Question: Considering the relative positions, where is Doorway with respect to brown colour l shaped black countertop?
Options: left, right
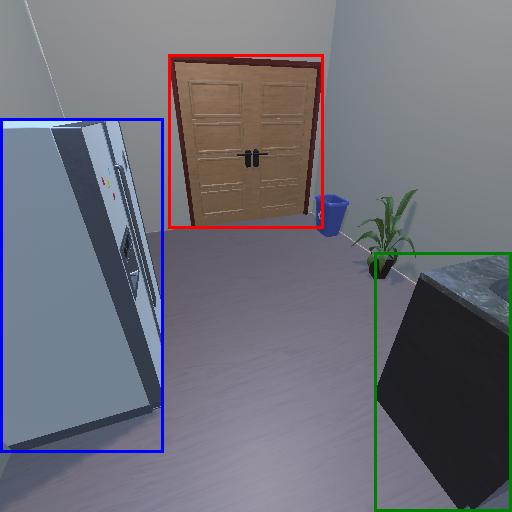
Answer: left